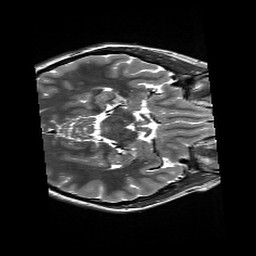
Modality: T2w
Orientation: axial
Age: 18
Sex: female